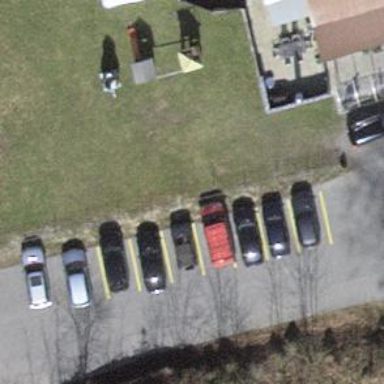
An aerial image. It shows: Parking area with surface.